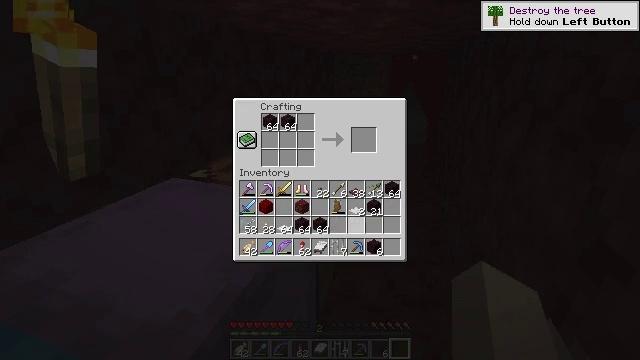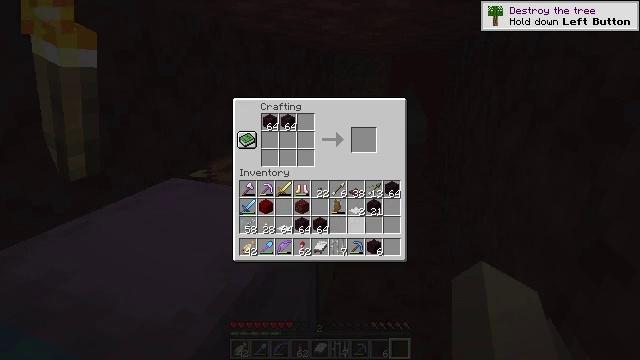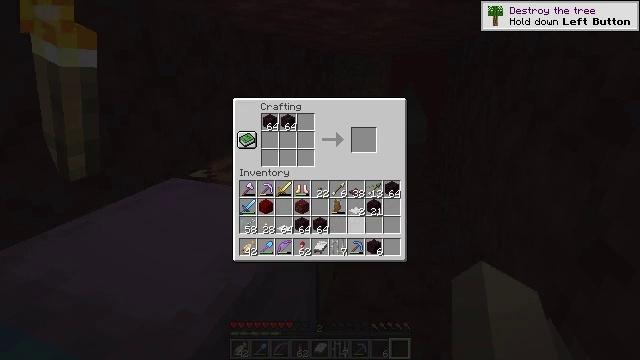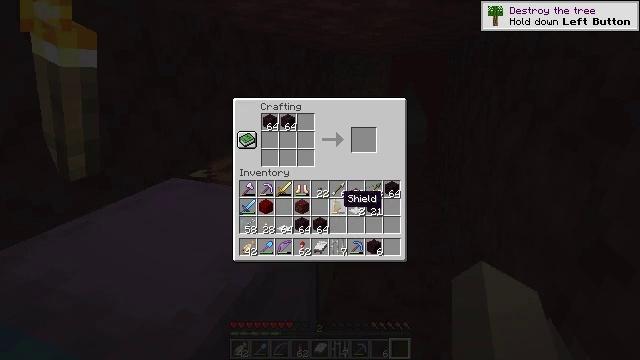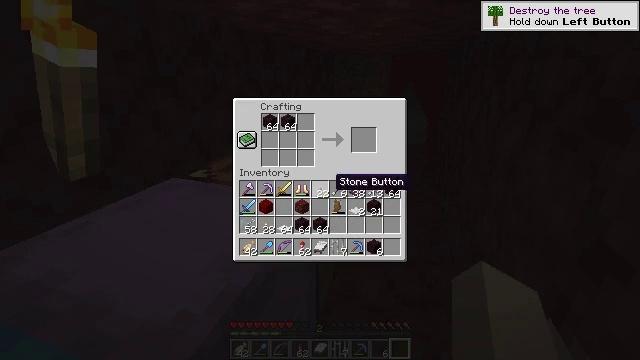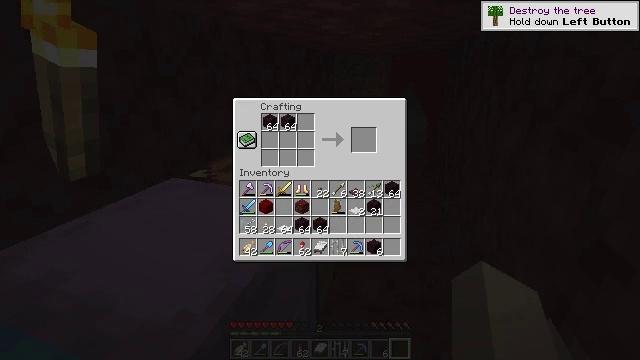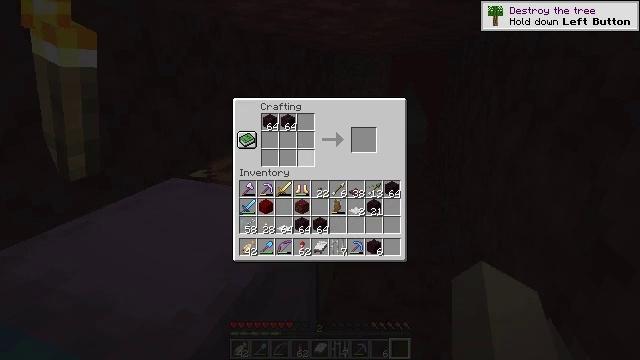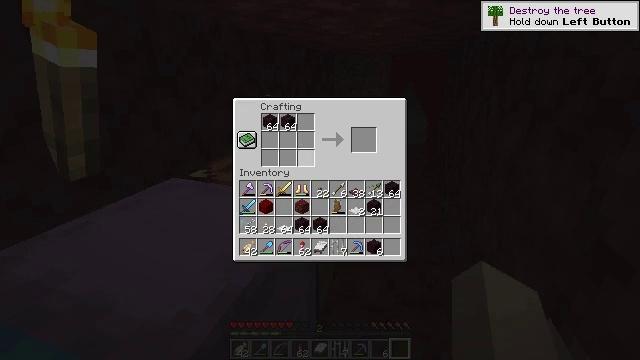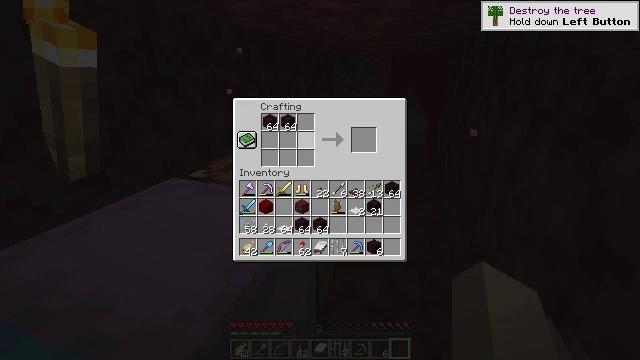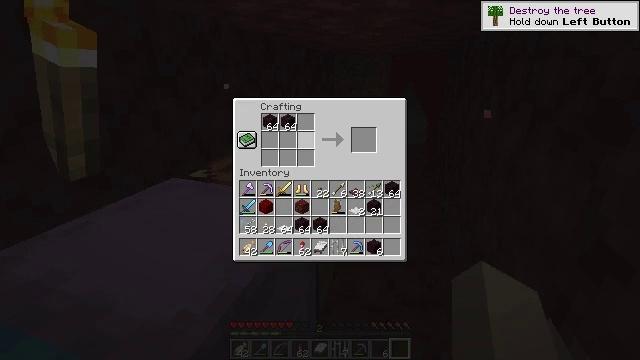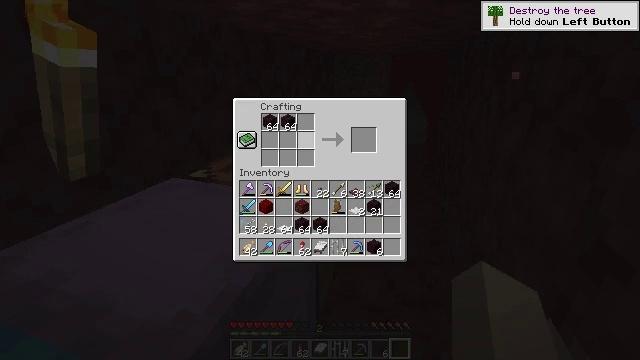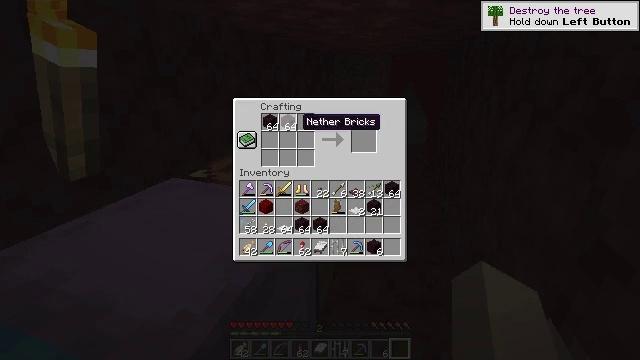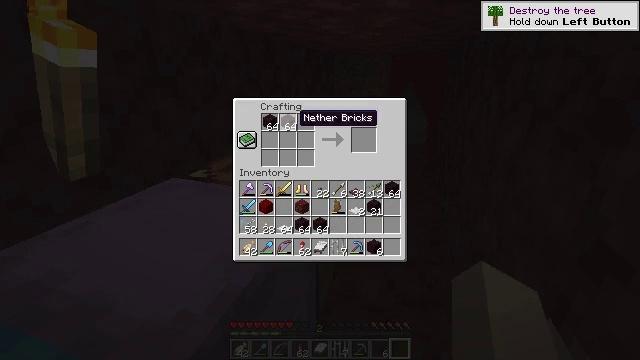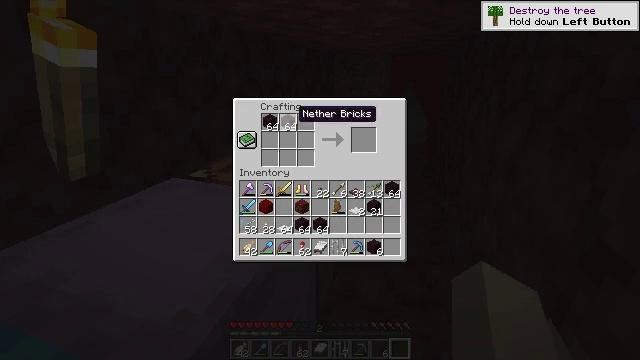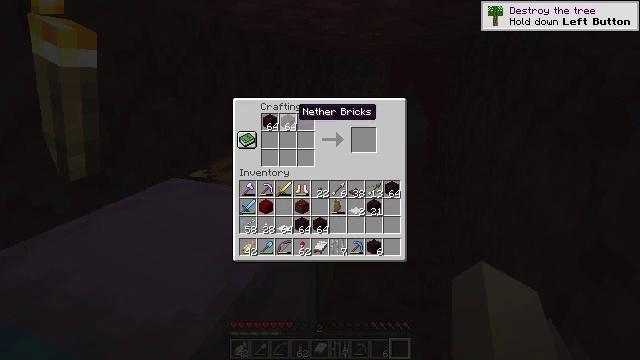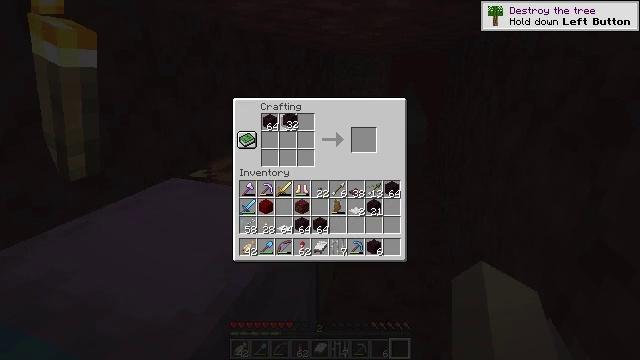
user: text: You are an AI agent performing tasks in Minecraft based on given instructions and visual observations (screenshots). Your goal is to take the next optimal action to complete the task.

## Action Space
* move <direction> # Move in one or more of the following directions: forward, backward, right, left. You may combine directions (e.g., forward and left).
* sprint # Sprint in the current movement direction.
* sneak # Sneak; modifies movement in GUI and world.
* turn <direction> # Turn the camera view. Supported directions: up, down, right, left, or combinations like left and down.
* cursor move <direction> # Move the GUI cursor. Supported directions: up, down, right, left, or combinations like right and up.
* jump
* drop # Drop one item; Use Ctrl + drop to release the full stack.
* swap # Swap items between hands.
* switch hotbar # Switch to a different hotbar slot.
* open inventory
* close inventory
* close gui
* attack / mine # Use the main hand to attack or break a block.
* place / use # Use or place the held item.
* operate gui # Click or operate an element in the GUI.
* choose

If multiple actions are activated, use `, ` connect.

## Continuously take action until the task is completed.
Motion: motion action
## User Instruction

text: Create a nether brick slab with the crafting table.
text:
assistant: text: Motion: sneak, choose
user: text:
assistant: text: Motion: sneak
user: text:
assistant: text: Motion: sneak, cursor move left and up
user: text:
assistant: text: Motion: sneak, cursor move left and up
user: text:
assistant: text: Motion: cursor move left and up
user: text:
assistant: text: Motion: no_op
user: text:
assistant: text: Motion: no_op
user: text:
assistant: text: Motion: cursor move left and up
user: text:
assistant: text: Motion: cursor move up
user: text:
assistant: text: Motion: no_op
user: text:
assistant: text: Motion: no_op
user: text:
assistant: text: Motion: no_op
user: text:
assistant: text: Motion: no_op
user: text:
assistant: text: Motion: no_op
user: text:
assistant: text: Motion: choose
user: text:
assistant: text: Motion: choose
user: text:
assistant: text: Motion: no_op
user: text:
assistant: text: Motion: no_op
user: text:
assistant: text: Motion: no_op
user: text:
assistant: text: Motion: no_op
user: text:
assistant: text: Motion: no_op
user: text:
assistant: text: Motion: operate gui
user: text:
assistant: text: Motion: operate gui
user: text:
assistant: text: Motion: no_op
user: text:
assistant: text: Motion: no_op
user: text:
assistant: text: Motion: no_op
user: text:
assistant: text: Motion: no_op
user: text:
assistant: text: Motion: sneak, cursor move right
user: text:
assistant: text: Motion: sneak, cursor move right
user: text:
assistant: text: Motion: sneak, cursor move right